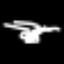
Label: square